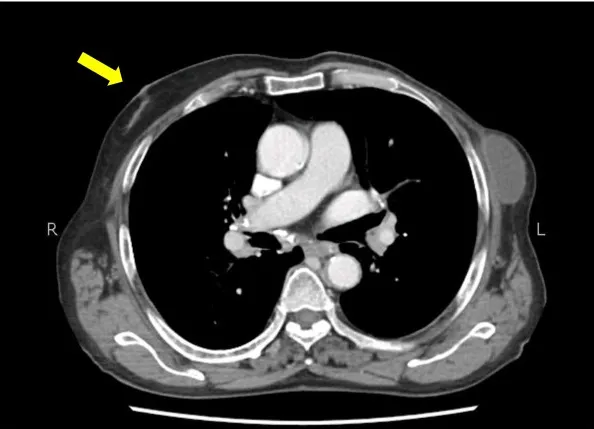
Computed tomographic image highlighting right sided gynaecomastia (yellow arrow) and left sided postoperative changes with seroma formation.
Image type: radiology (ct)